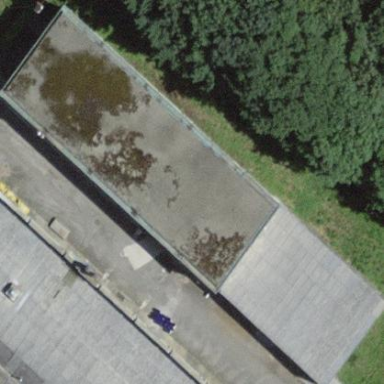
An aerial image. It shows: Industrial building.